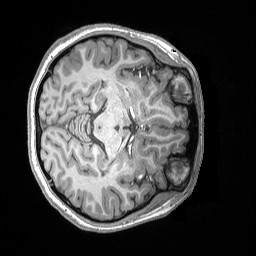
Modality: T1w
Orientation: axial
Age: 19
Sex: female
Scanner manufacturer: siemens
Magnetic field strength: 3 T
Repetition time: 2.2 s
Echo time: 0.00169 s